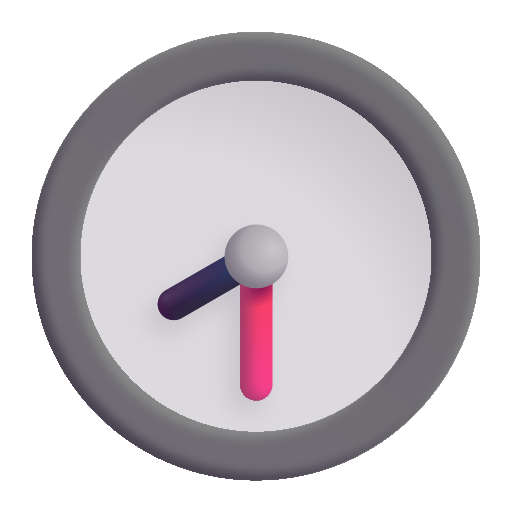
eight thirty color